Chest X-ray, AP view. Patient: 37 years old, sex M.
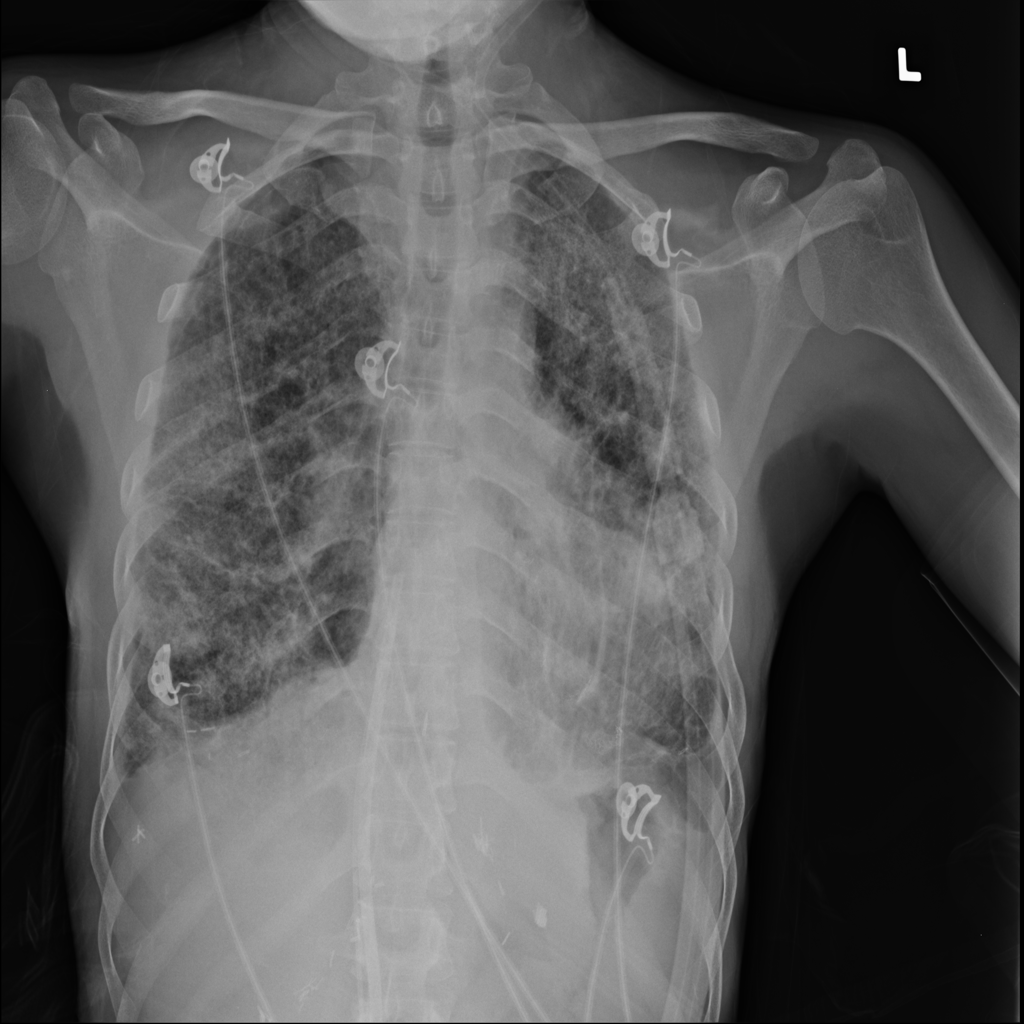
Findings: Infiltration, Pneumothorax